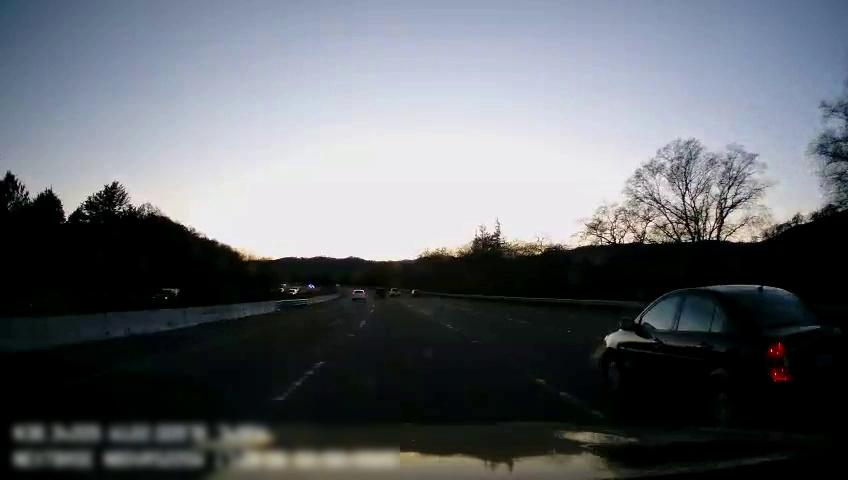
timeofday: Day
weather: Cloudy
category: Drivable Space
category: Vehicles | SUV
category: Vehicles | Van
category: Vehicles | Truck
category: Vehicles | Truck
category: Vehicles | Car
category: Lanes | Current Lane
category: Lanes | Current Lane
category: Lanes | Alternate Lane